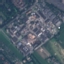
Label: Industrial